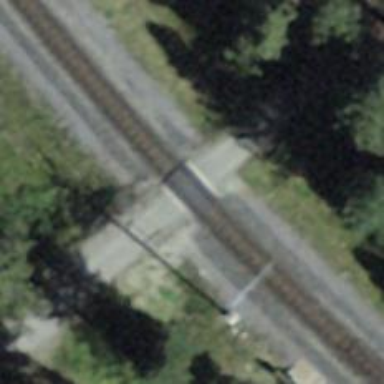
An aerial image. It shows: Uncontrolled railway crossing.